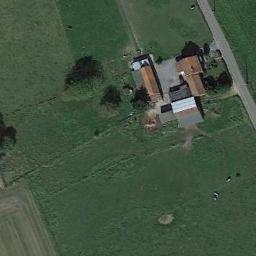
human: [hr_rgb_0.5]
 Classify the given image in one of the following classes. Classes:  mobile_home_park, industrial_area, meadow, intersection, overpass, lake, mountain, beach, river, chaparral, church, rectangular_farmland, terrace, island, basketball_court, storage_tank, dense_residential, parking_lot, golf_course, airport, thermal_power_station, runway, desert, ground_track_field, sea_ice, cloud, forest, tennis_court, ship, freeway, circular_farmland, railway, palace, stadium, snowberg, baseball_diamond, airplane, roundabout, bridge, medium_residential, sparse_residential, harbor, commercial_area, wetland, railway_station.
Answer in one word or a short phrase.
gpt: sparse_residential